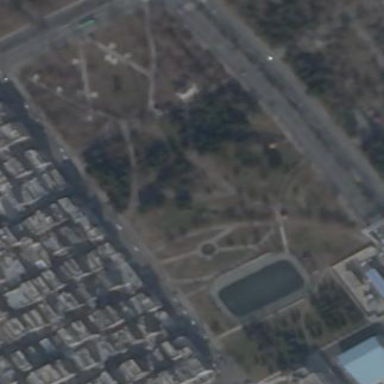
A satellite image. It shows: Park.